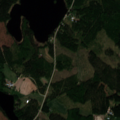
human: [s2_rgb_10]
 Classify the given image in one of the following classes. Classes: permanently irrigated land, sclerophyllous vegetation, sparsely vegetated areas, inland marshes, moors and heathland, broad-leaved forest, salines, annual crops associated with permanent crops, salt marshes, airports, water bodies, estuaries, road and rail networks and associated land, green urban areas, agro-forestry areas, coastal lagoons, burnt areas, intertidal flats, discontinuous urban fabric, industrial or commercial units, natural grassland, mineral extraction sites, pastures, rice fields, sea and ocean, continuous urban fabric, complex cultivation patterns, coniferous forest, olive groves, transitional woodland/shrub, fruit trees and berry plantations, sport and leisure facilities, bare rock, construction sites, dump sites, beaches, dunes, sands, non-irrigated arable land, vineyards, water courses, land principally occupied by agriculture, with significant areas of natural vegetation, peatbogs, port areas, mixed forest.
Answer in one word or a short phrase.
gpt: land principally occupied by agriculture, with significant areas of natural vegetation, coniferous forest, mixed forest, water bodies